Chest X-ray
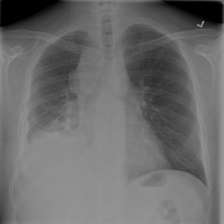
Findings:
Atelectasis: negative
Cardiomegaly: negative
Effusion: positive
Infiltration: negative
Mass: positive
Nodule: negative
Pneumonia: negative
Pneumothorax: negative
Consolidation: positive
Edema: negative
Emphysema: negative
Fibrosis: negative
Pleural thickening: positive
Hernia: negative